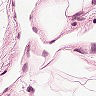
Metastatic tissue present: no